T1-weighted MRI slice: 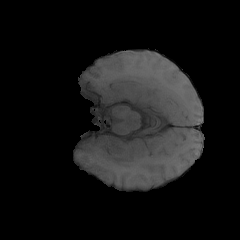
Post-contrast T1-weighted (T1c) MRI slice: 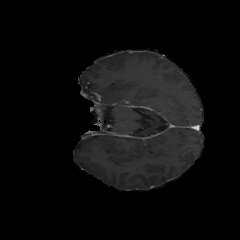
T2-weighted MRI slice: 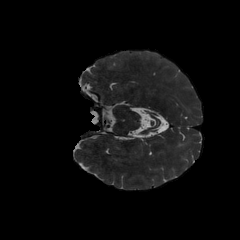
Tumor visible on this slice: no